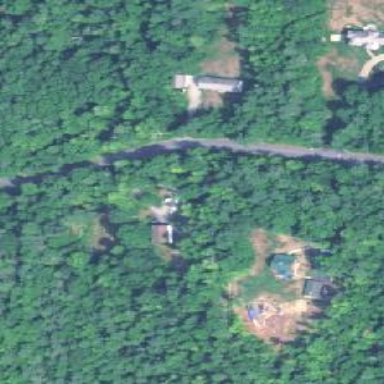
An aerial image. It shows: Driveway.